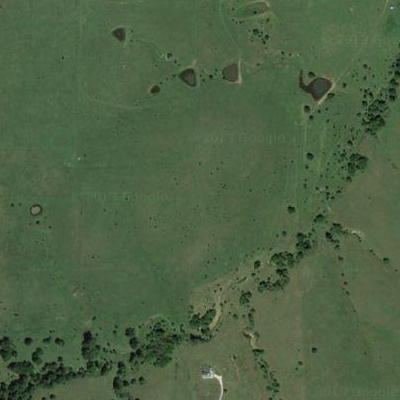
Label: aGrass